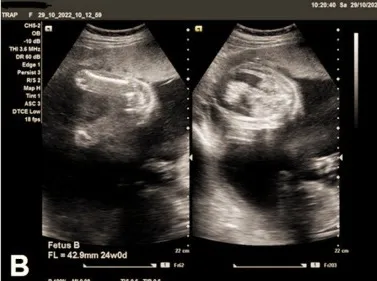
(B) Ultrasound imaging study of the acardiac twin which was stuck to the anterior uterine superiorly by amniotic band and shows markedly under-developed upper body organs including upper limbs, upper chest, non-developed head, and non-developed heart, with around 24 weeks gestational age by femur length (FL).
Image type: radiology (ultrasound)